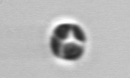
Label: Thalassiosira